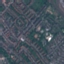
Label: Residential